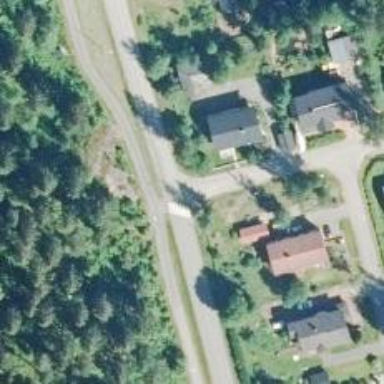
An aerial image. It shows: Road with "give way" sign.